Field crop: maize
Growth stage: 1
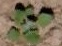
Species: chenopodium